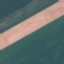
Land use / land cover: AnnualCrop